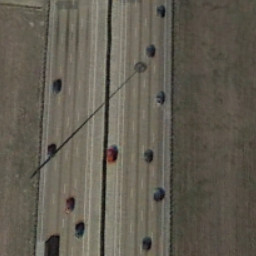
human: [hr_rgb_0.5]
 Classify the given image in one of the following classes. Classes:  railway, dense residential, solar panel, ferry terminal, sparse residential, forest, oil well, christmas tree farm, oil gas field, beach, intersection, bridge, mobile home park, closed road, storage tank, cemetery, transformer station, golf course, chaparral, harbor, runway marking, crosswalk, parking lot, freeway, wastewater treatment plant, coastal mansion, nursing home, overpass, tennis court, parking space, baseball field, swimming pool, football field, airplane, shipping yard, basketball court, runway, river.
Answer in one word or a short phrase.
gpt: freeway